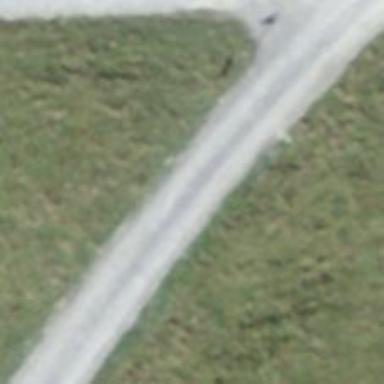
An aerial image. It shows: Gravel track with grade 2 tracktype.